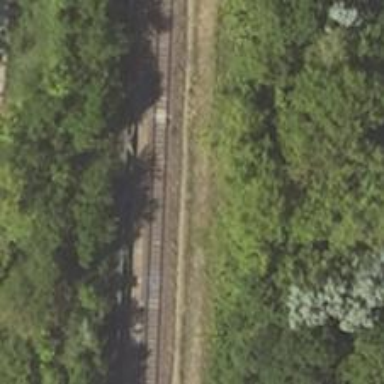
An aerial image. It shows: Abandoned railway.